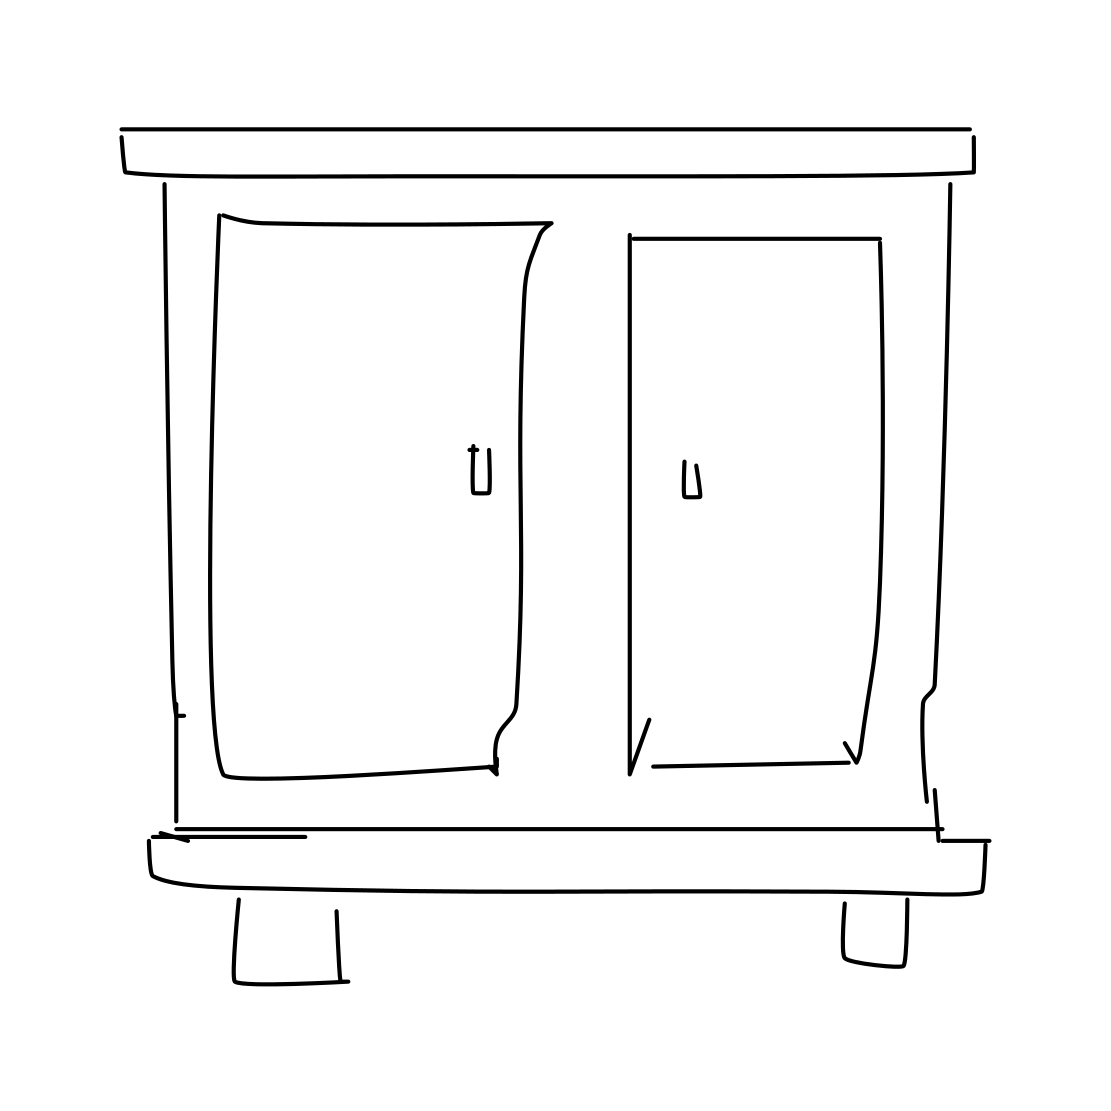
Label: cabinet